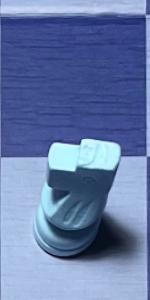
Label: Knight_White